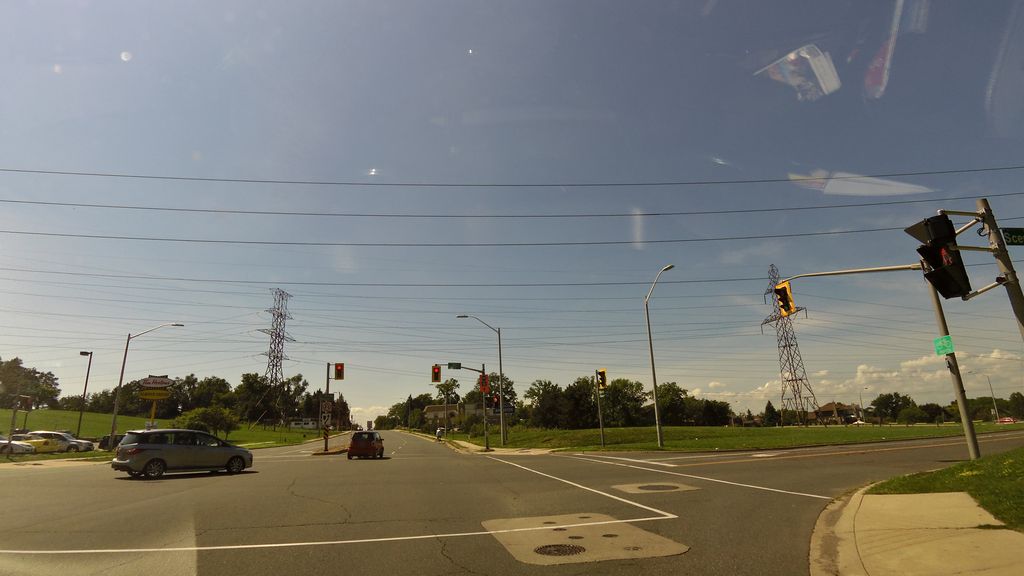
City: hamilton